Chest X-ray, PA view. Patient: 34 years old, sex F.
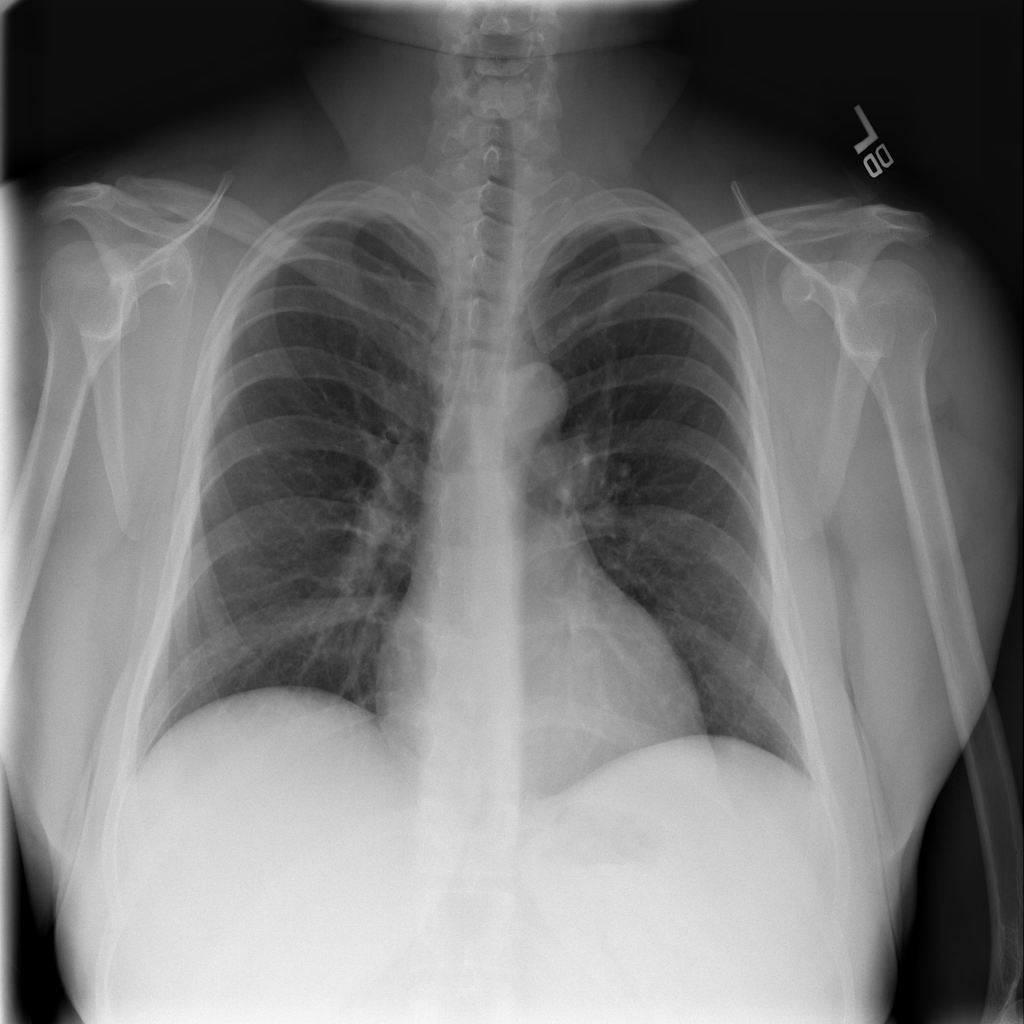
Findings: No Finding